Field crop: tomato
Growth stage: 2
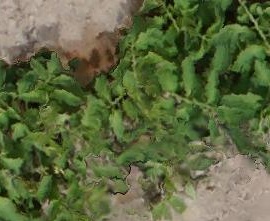
Species: tomato